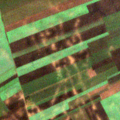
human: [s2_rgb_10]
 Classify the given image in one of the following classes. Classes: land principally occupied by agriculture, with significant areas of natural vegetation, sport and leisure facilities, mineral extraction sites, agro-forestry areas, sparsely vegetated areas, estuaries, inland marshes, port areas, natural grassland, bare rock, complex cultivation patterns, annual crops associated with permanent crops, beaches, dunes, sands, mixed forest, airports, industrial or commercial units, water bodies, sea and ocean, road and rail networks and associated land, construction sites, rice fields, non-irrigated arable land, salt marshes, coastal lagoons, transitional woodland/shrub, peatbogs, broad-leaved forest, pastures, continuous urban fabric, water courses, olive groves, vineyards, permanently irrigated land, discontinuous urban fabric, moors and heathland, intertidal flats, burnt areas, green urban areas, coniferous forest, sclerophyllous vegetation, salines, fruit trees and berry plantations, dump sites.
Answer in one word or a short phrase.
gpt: non-irrigated arable land